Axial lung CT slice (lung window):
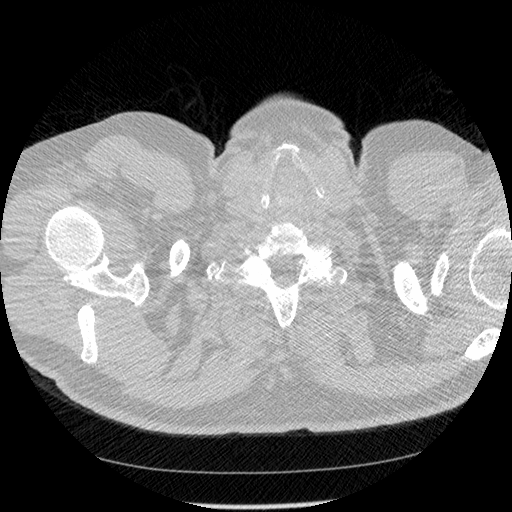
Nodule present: no